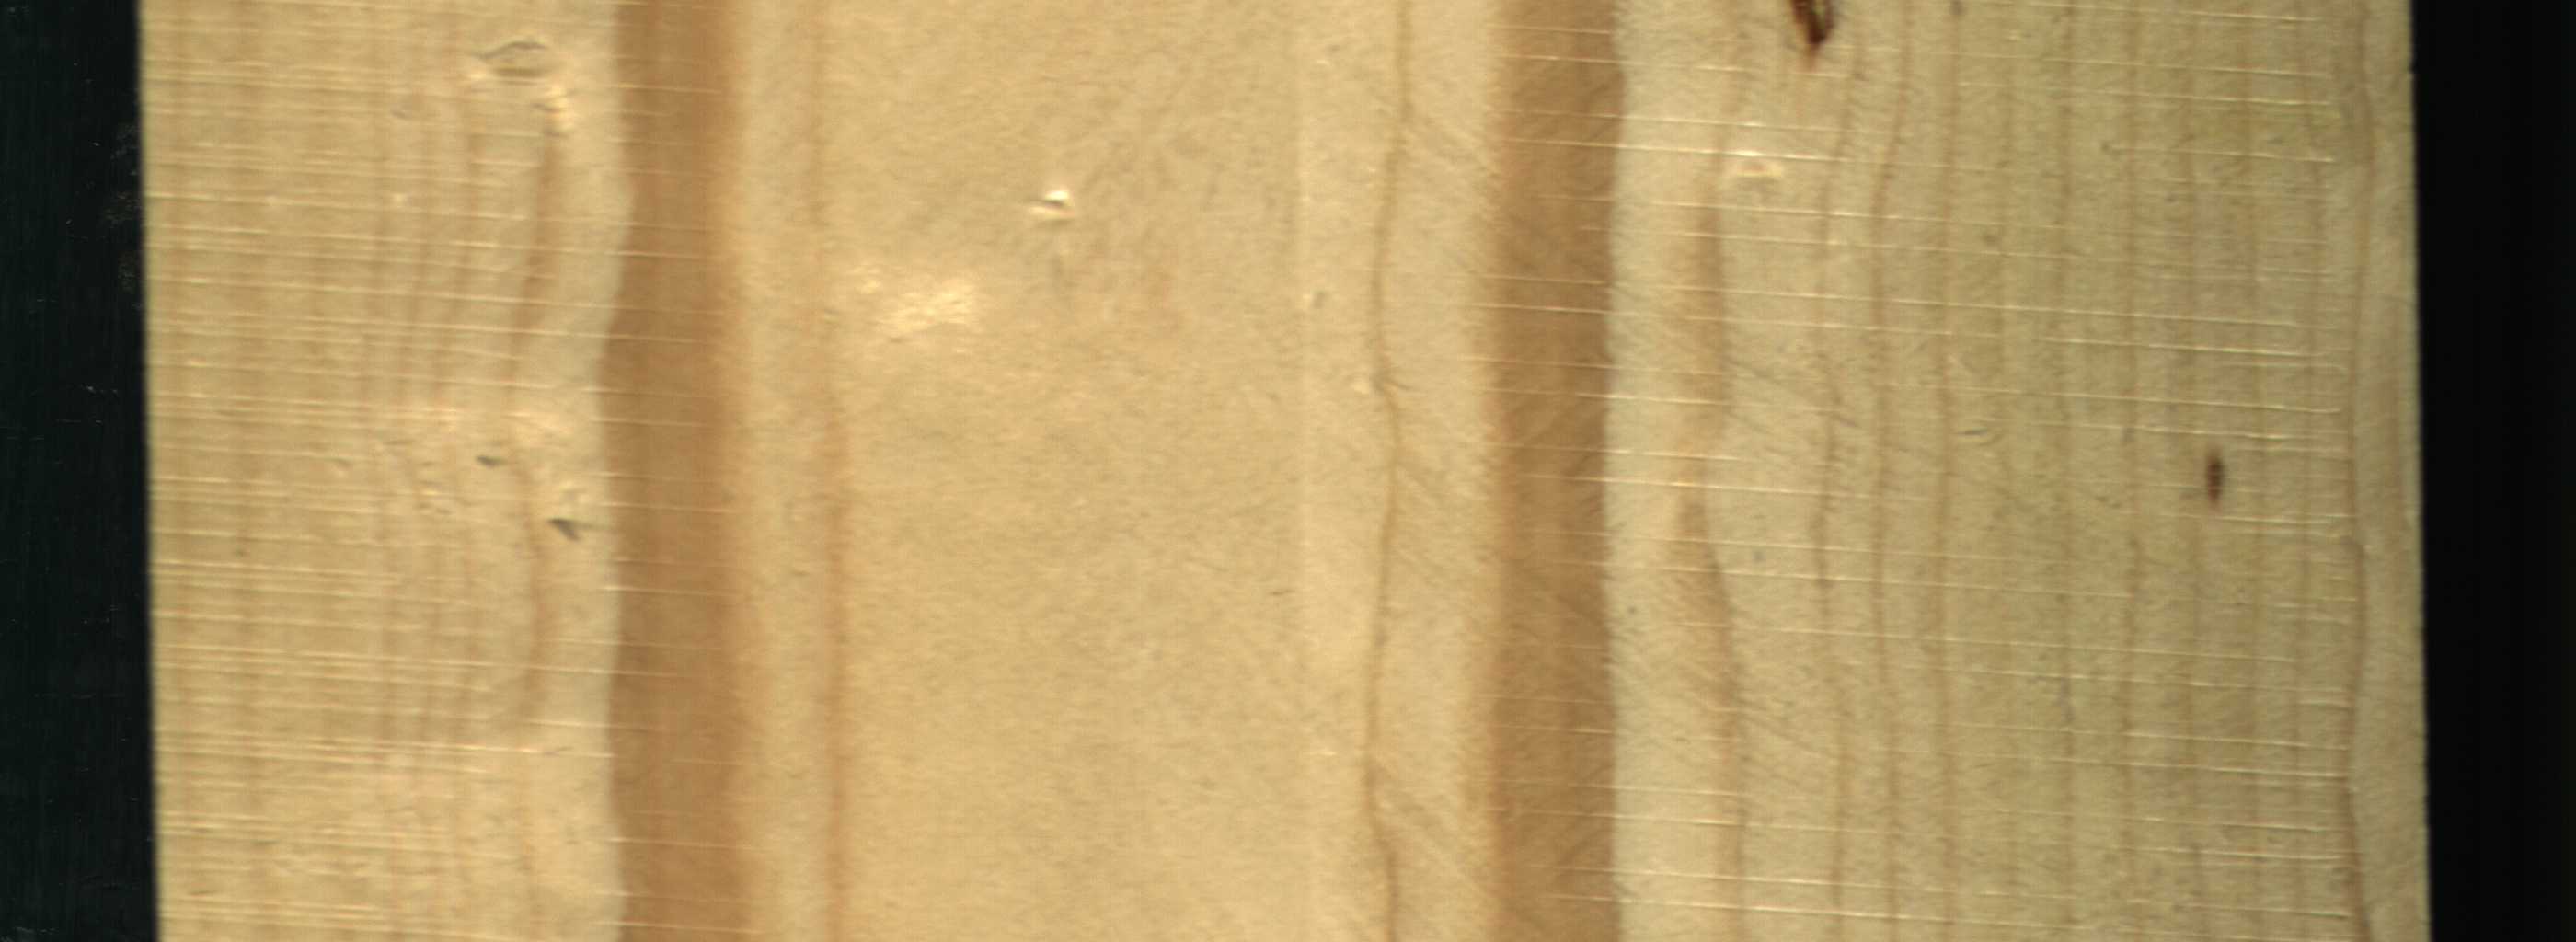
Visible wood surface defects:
resin
resin